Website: macys
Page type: payment
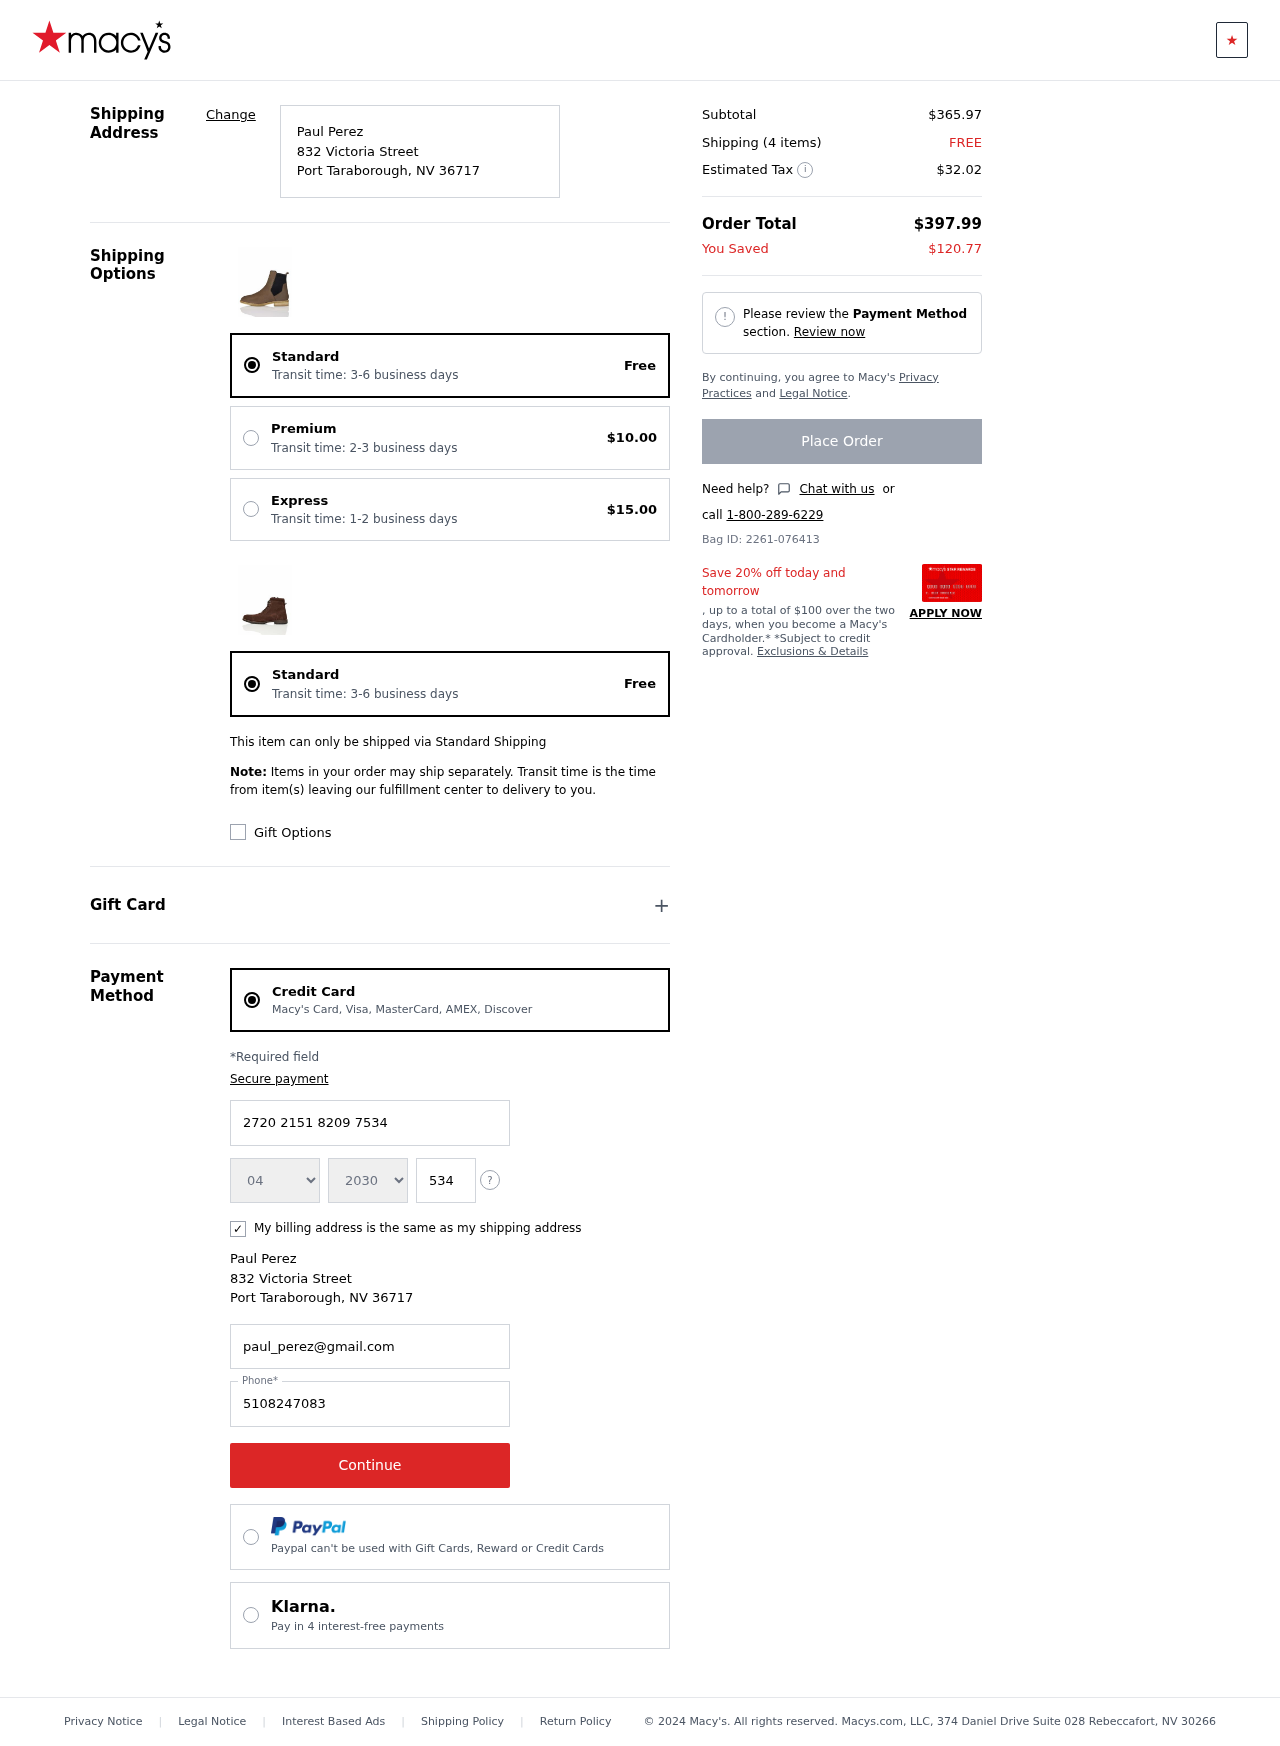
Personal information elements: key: PII_CARD_CVV
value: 534
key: PII_CARD_EXPIRY_MONTH
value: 04
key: PII_CARD_EXPIRY_YEAR
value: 30
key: PII_CARD_NUMBER
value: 2720 2151 8209 7534
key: PII_CITY
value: Port Taraborough
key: PII_EMAIL
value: paul_perez@gmail.com
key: PII_FULLNAME
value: Paul Perez
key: PII_PHONE
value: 5108247083
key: PII_POSTCODE
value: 36717
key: PII_STATE_ABBR
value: NV
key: PII_STREET
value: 832 Victoria Street
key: PII_FULLNAME2
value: Paul Perez
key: PII_STREET2
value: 832 Victoria Street
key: PII_CITY2
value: Port Taraborough
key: PII_STATE_ABBR2
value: NV
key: PII_POSTCODE2
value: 36717
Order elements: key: ORDER_DELIVERY_DATE
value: Transit time: 3-6 business days
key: ORDER_SHIPPING_STANDARD
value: Free
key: ORDER_SHIPPING_PREMIUM
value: $10.00
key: ORDER_SHIPPING_EXPRESS
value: $15.00
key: ORDER_DELIVERY_DATE2
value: Transit time: 3-6 business days
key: ORDER_SHIPPING_STANDARD2
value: Free
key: ORDER_SUBTOTAL
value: $365.97
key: ORDER_NUM_ITEMS
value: Shipping (4 items)
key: ORDER_SHIPPING_COST
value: FREE
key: ORDER_TAX
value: $32.02
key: ORDER_TOTAL
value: $397.99
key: ORDER_SAVINGS
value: $120.77
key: ORDER_ID
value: Bag ID: 2261-076413